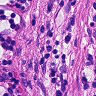
Metastatic tissue present: no